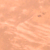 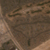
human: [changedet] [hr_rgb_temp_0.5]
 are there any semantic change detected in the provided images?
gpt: An urban area appears in the desert.